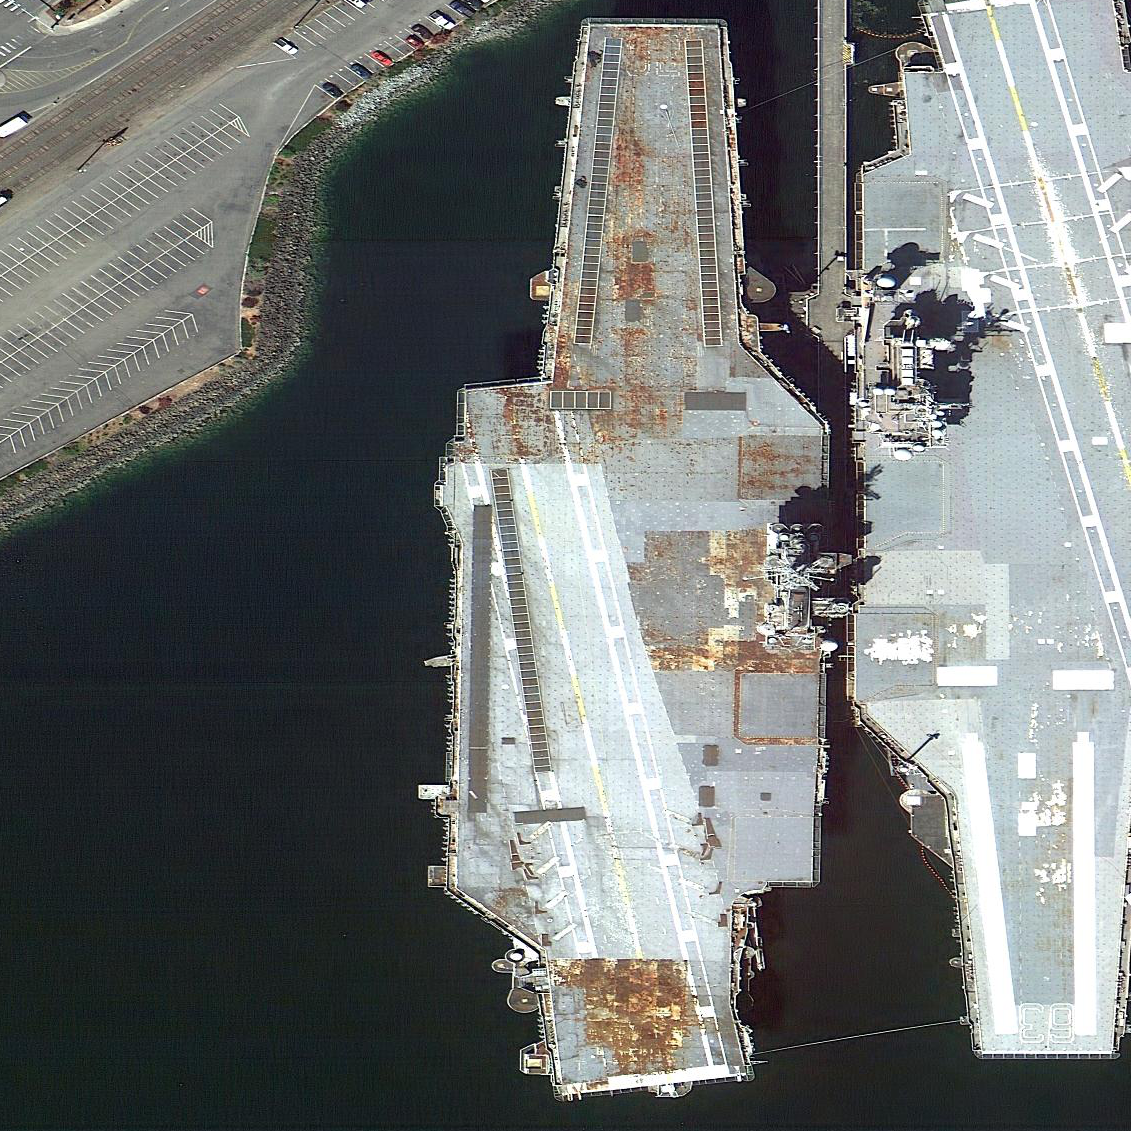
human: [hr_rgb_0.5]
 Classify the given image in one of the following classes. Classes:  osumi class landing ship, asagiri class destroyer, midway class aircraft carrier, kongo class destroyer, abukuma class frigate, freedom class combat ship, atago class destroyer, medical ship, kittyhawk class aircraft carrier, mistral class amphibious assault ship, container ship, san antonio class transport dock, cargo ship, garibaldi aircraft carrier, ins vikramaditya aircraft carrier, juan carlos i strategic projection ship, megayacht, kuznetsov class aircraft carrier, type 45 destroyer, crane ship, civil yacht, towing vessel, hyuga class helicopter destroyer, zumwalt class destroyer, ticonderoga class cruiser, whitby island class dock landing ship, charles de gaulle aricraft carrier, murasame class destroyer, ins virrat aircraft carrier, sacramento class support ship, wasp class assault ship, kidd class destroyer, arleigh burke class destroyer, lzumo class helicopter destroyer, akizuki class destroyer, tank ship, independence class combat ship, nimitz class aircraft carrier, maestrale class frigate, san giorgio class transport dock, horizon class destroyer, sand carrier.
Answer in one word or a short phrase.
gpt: KittyHawk class aircraft carrier